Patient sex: F
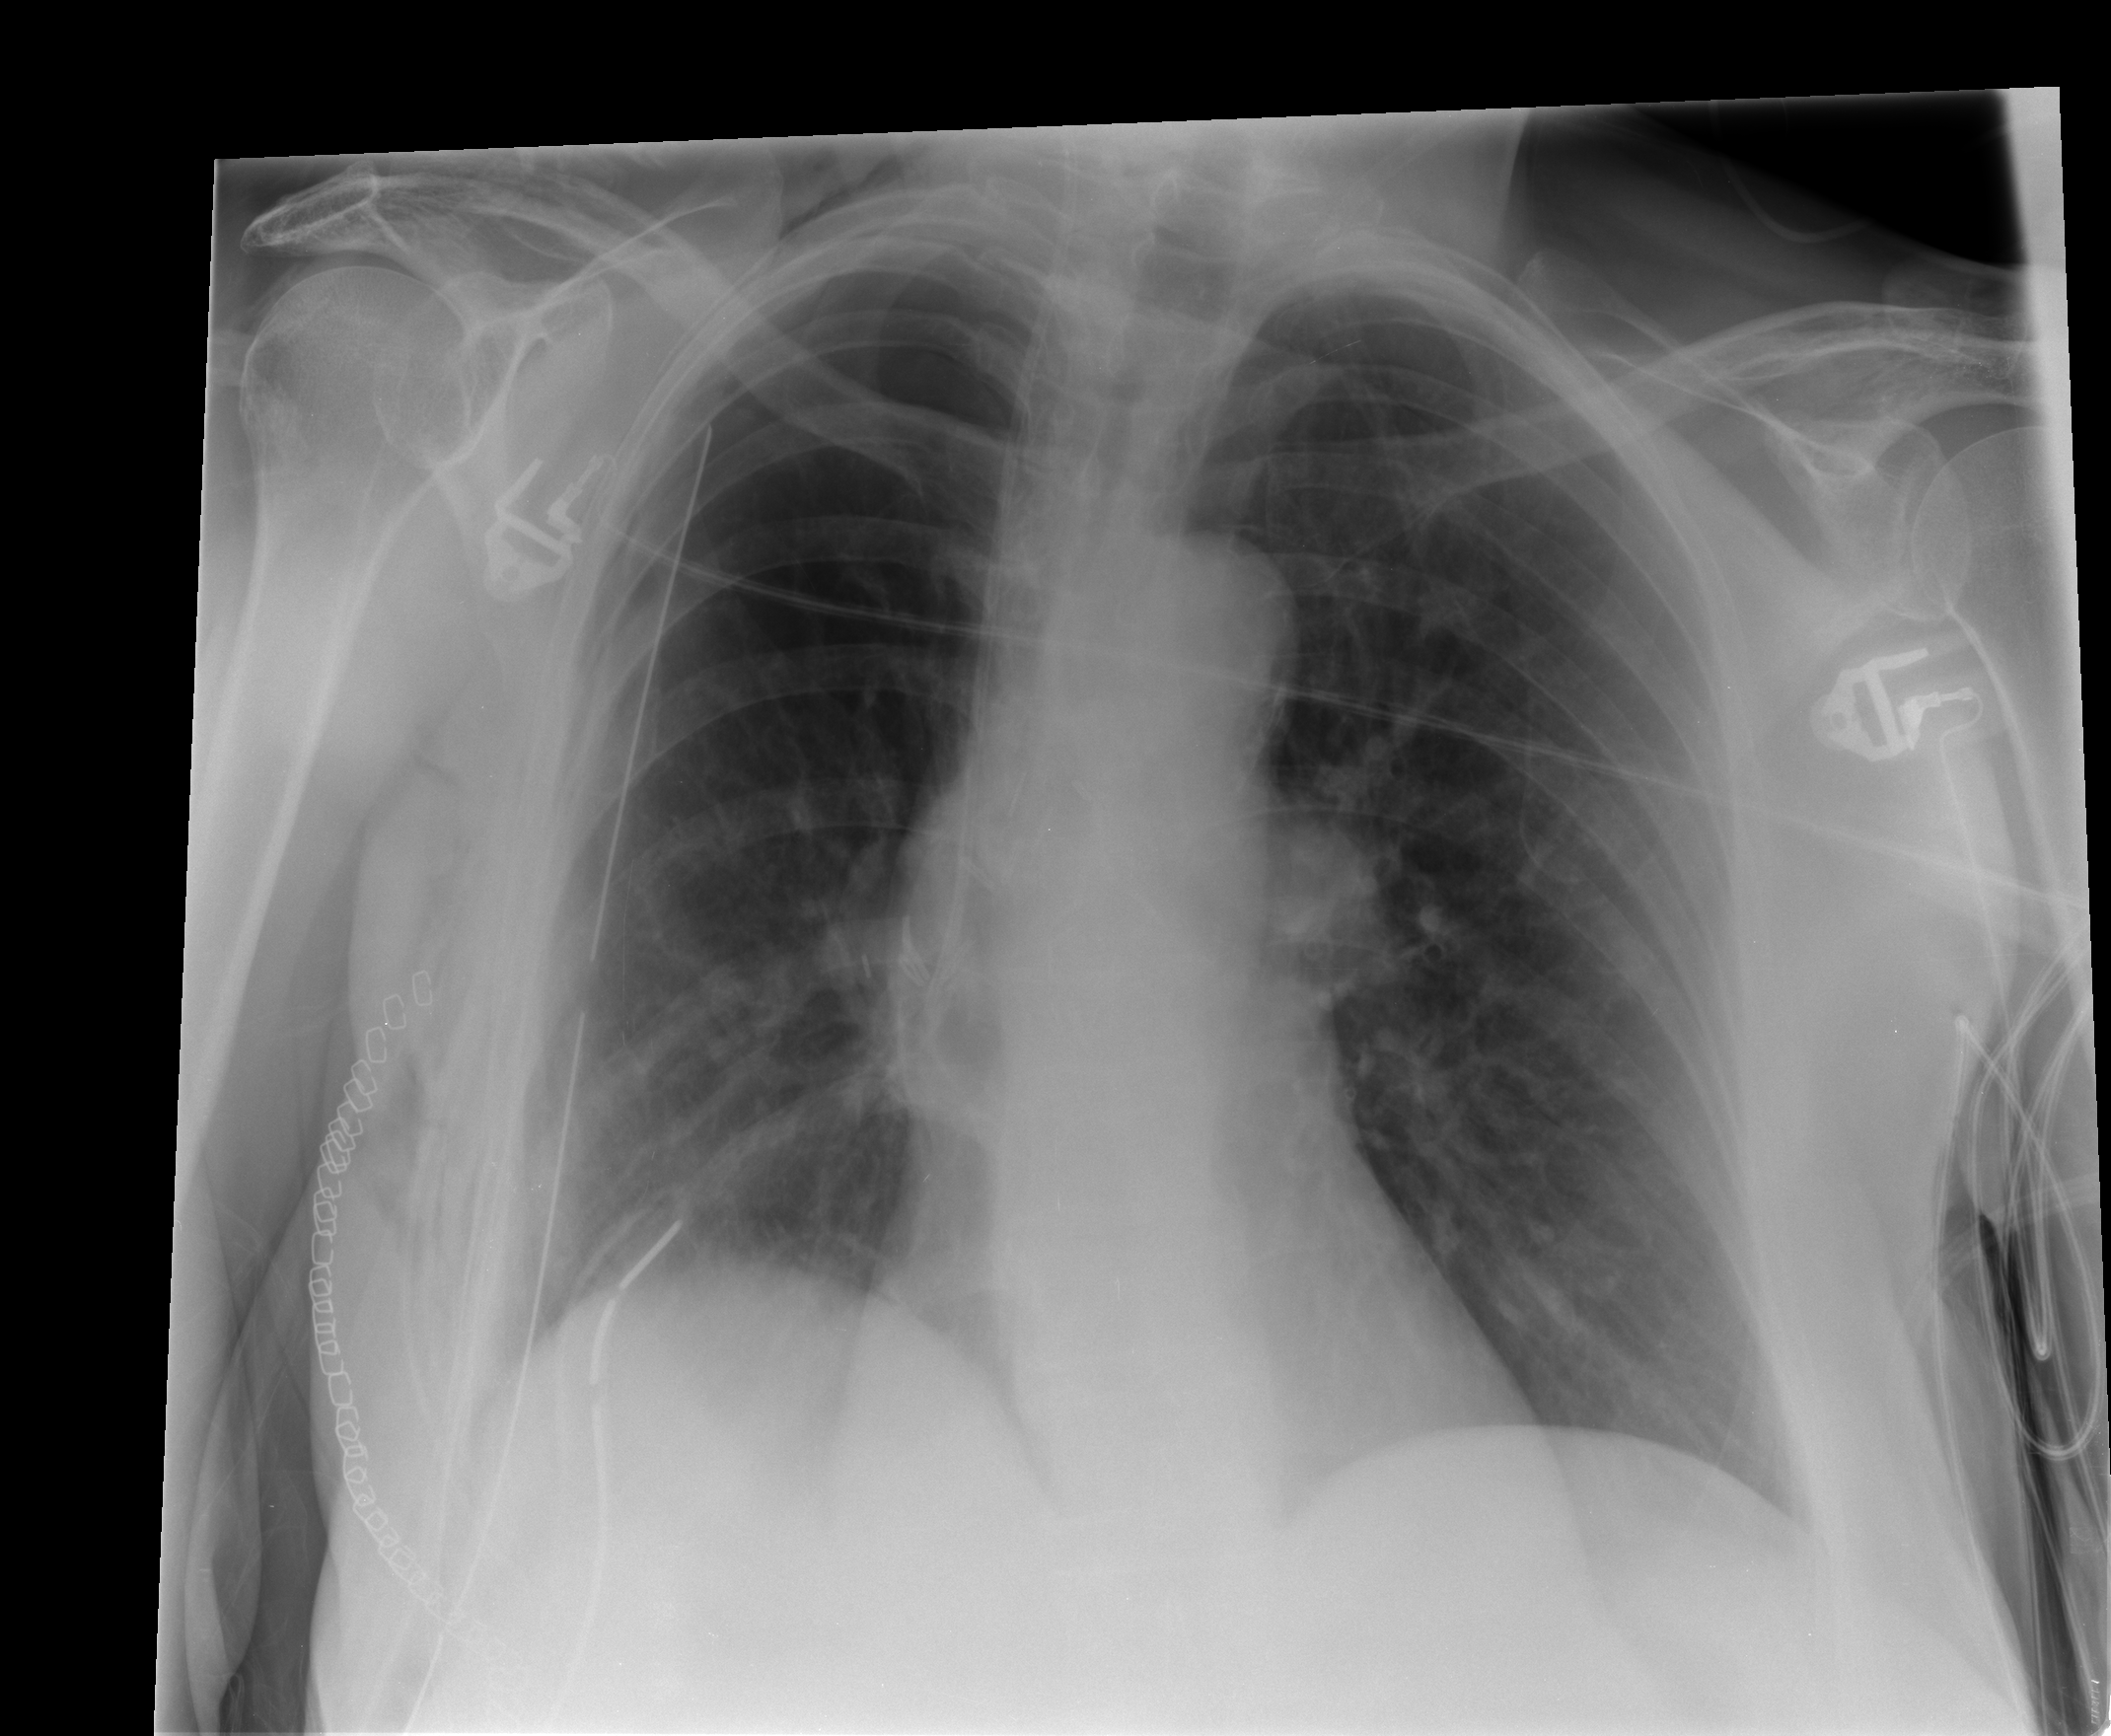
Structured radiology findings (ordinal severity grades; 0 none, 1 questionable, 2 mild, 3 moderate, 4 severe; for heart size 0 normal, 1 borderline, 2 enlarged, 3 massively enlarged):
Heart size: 0
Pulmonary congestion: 0
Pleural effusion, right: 0
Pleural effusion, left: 0
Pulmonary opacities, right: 0
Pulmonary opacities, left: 0
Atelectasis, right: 1
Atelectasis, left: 0